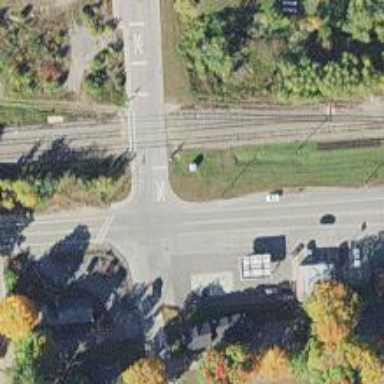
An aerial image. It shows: Level crossing along the railway.